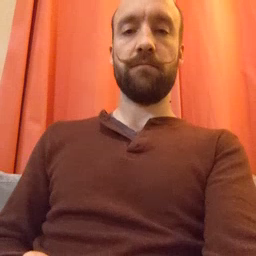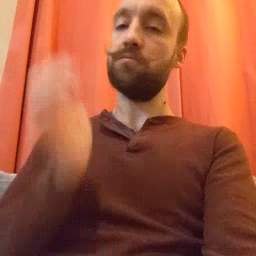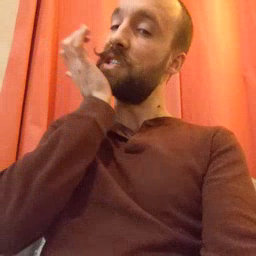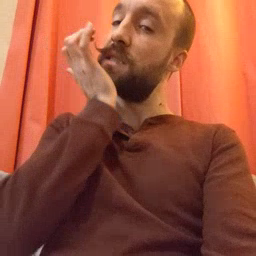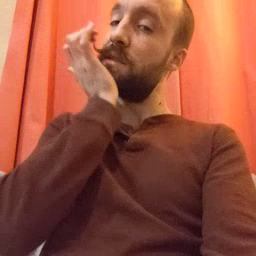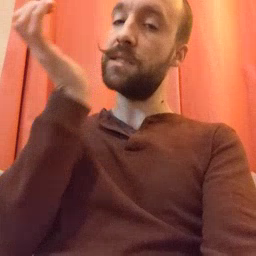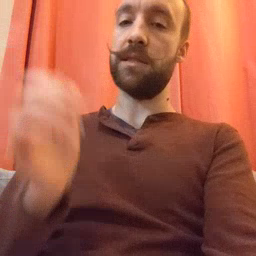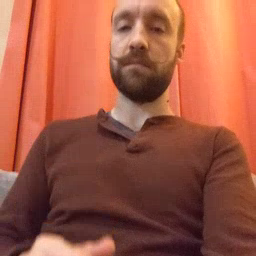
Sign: grass